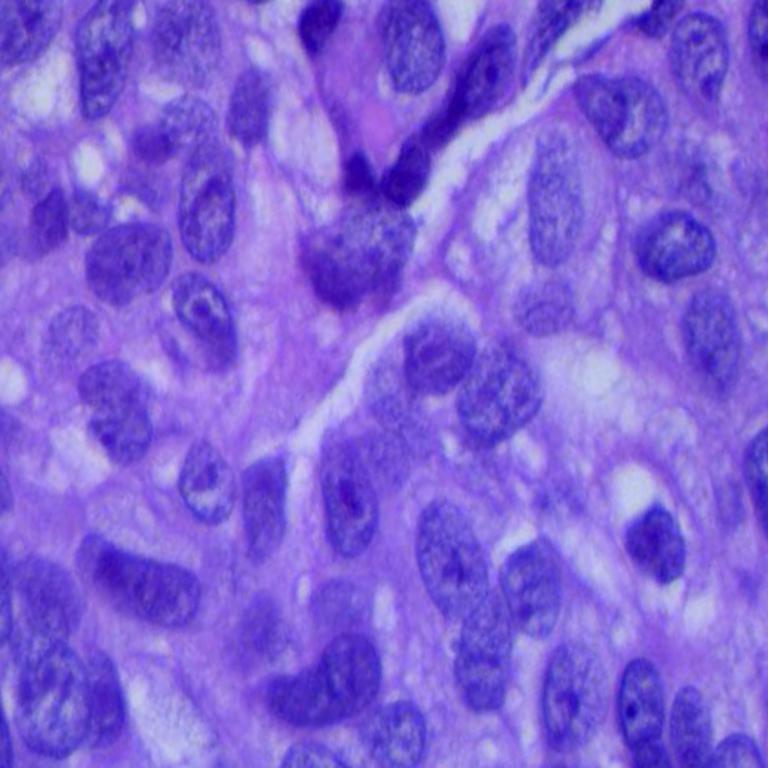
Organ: lung
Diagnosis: squamous carcinomas